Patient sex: M
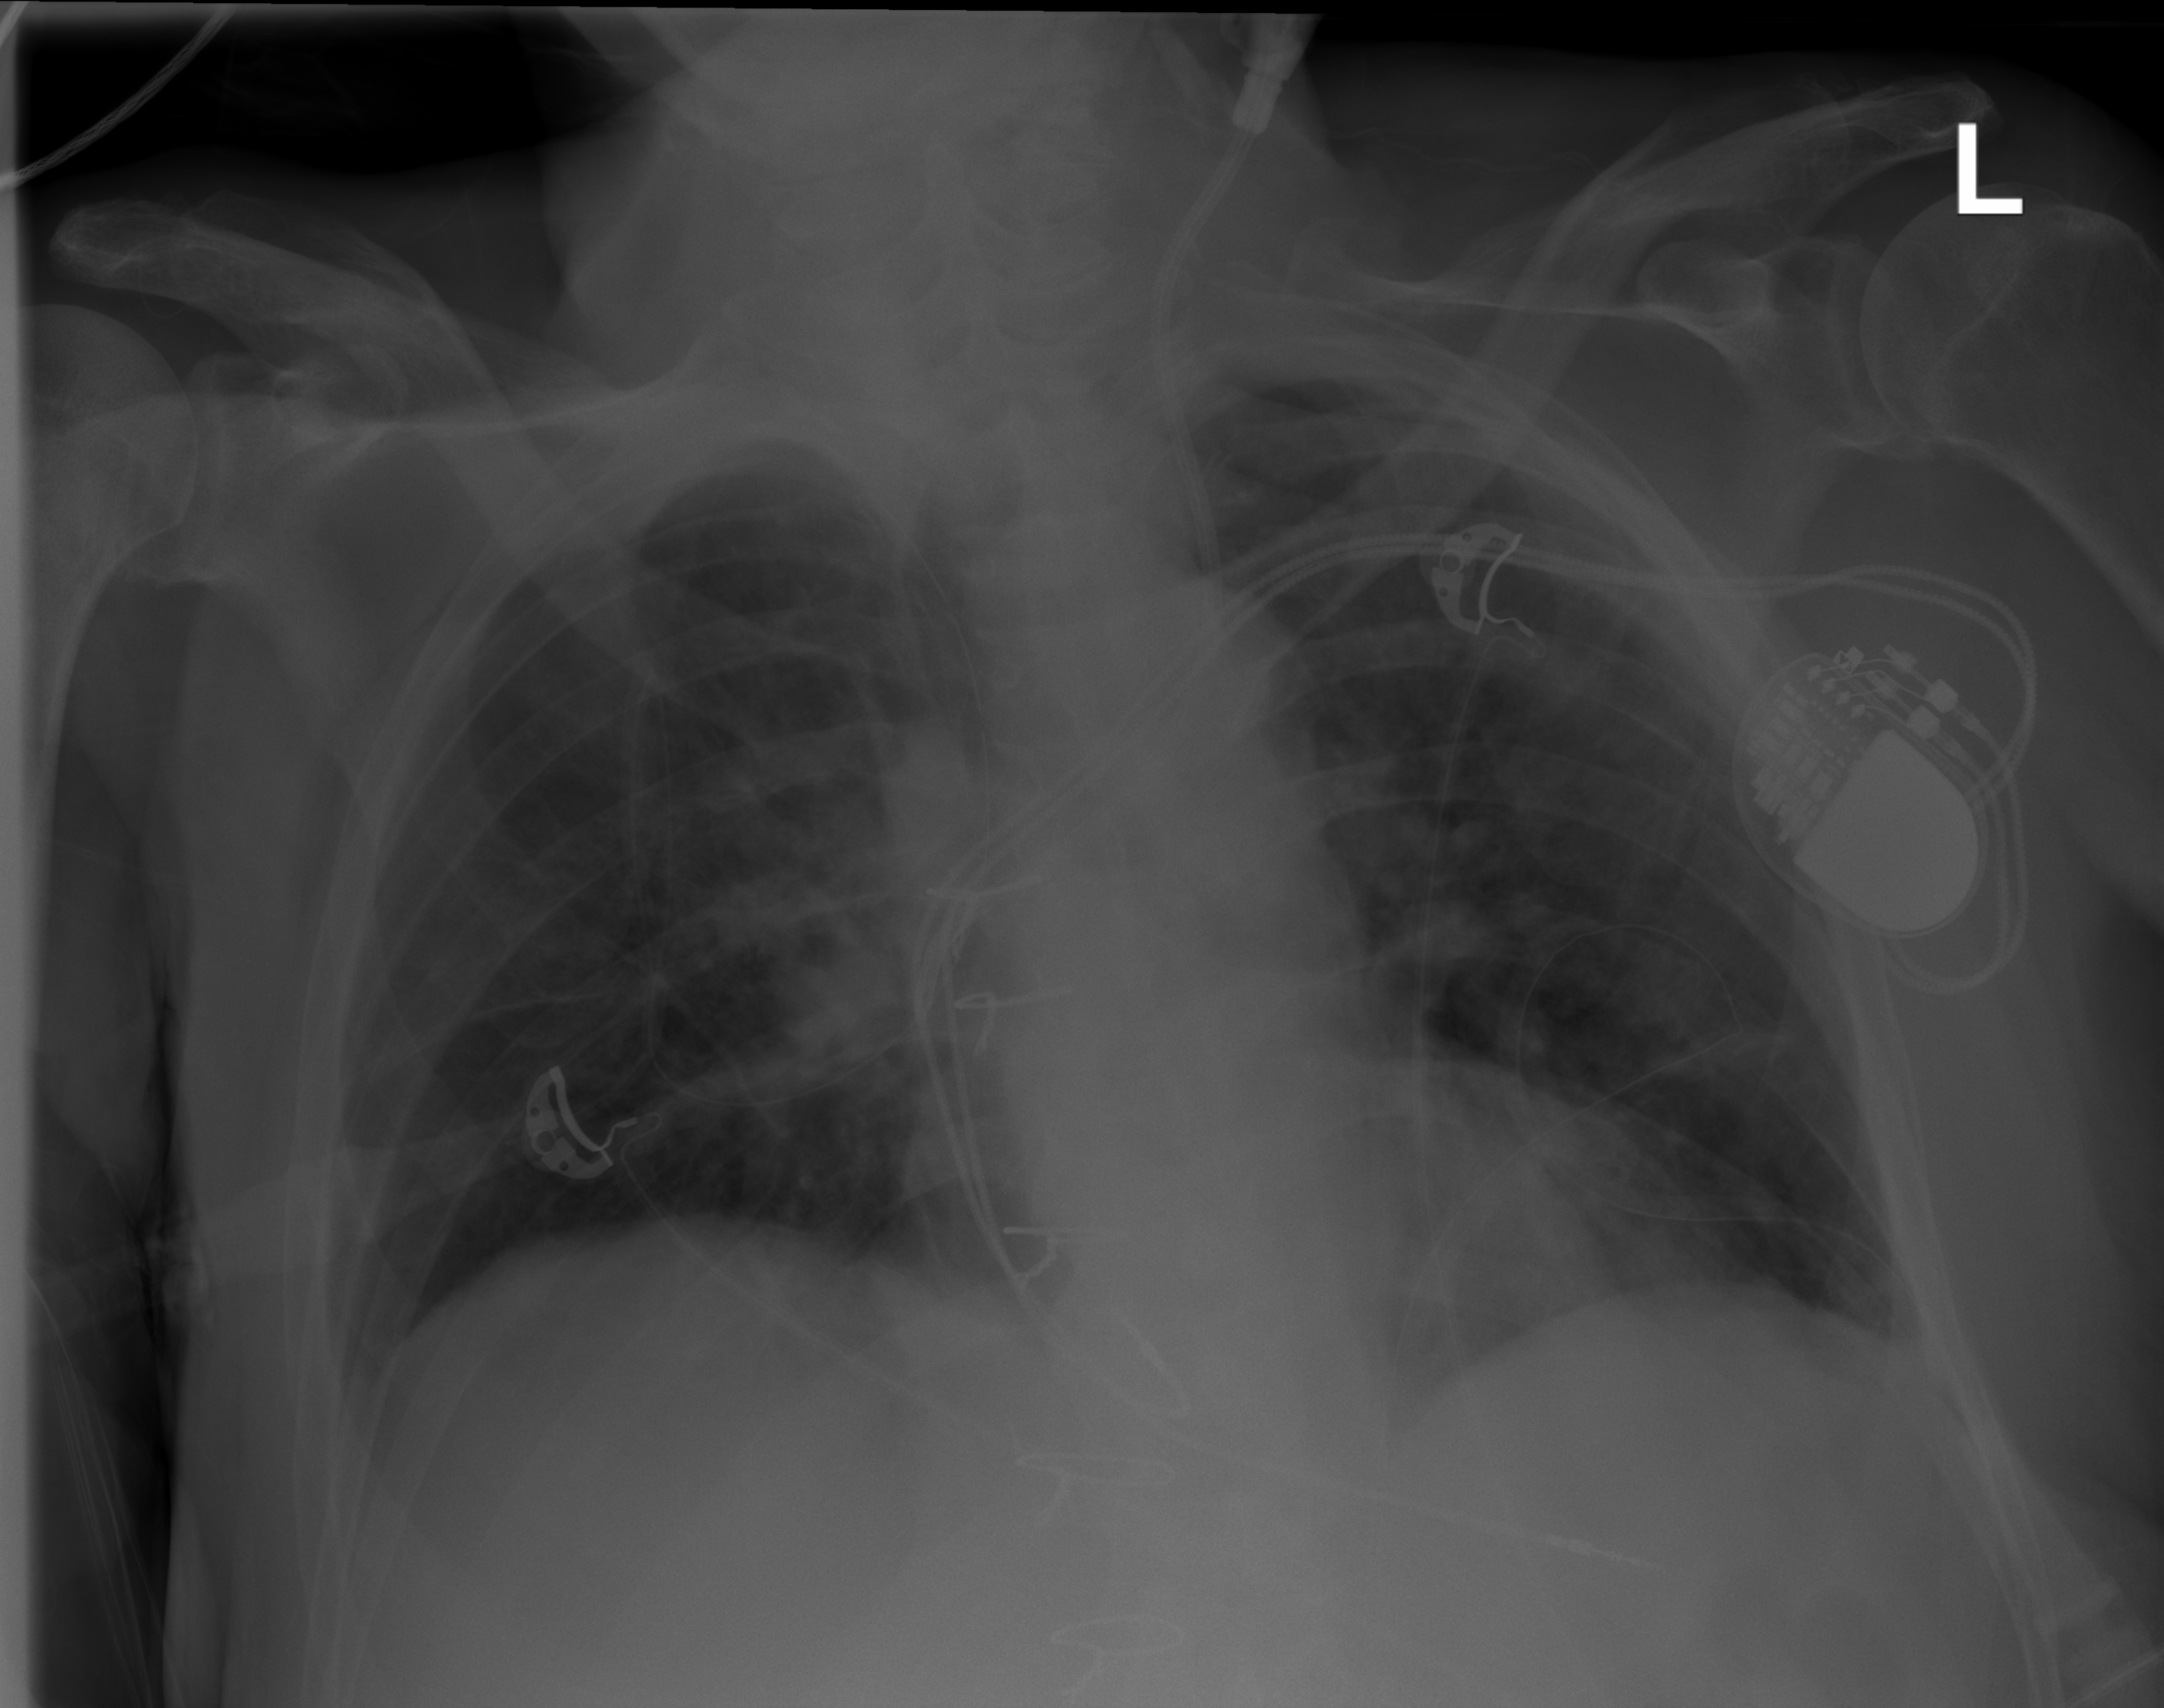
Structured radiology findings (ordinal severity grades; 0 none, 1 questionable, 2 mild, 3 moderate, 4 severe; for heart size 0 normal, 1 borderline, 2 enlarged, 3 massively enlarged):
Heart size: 1
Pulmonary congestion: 2
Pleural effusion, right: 0
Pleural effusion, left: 2
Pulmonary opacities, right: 2
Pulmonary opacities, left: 2
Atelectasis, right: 0
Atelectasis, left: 2